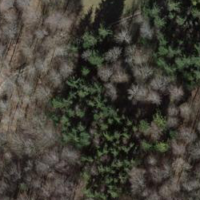
EUNIS habitat code: 41
Species observed at this site:
Cardamine heptaphylla